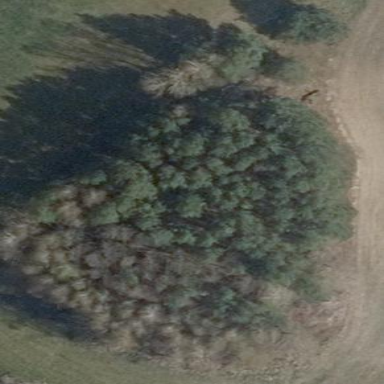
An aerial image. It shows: Beautiful woodland area.